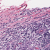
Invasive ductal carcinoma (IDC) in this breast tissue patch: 1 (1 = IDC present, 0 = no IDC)